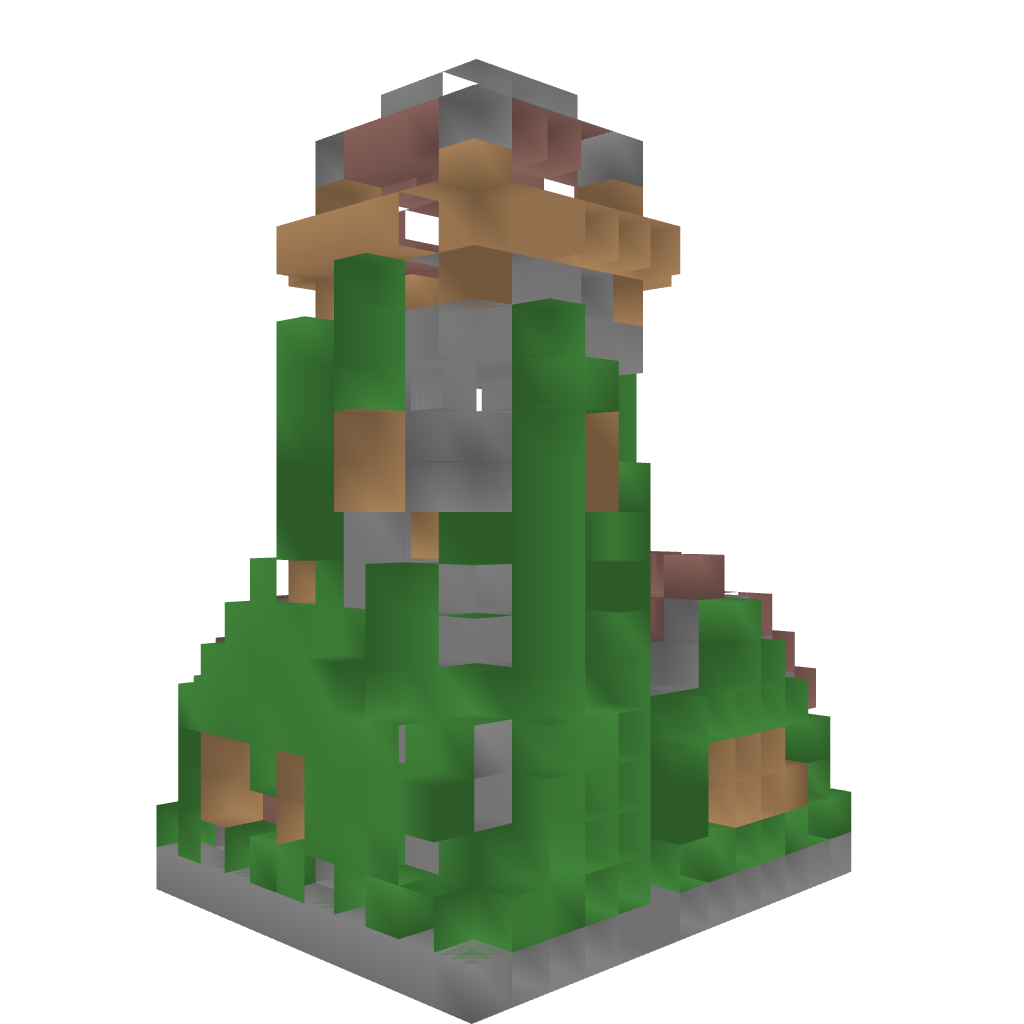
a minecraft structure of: Outpost bad low quality